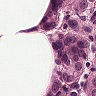
Metastatic tissue present: yes